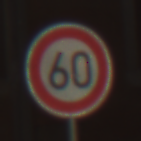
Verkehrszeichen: Geschwindigkeit60
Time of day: Midday
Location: Outdoor (Urban)
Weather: Clear
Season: NotSpecified
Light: Natural